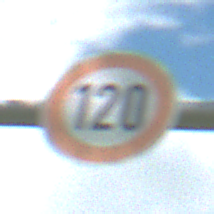
Verkehrszeichen: Geschwindigkeit120
Umgebung: Outdoor, Nature
Tageszeit: Midday
Wetter: PartlyCloudy
Licht: Natural
Jahreszeit: NotSpecified
Kontrast: HighContrast